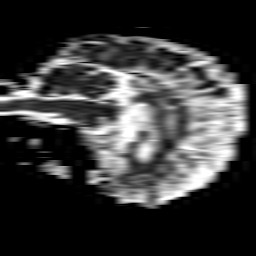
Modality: ADC
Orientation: sagittal
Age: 68
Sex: male
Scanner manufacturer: philips
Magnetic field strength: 1.5 T
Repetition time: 3.509 s
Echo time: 0.07039 s